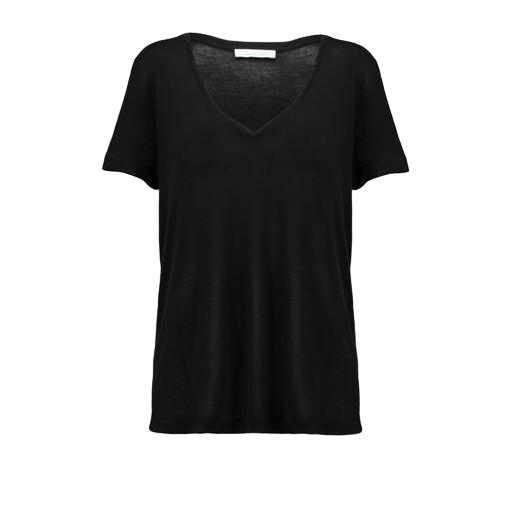
black v-neck t-shirt only macy, black superfine v-neck tee, black super fine v neck tee, white background